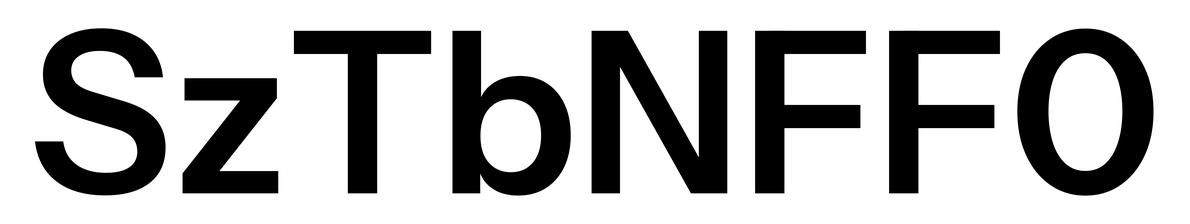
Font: InstrumentSans_SemiBold